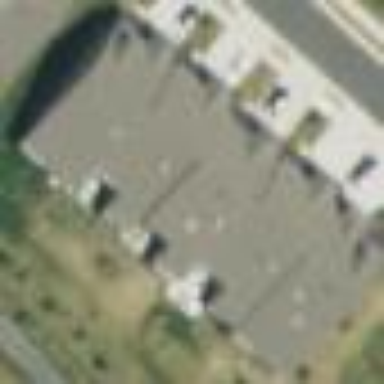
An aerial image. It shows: Terrace building with gabled roof.